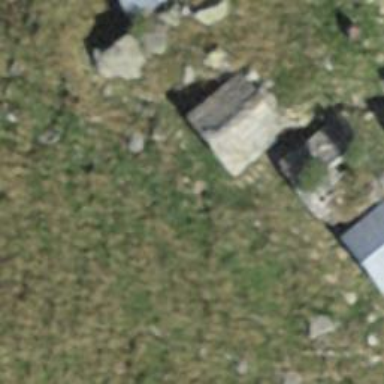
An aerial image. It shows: Isolated dwelling in remote location.